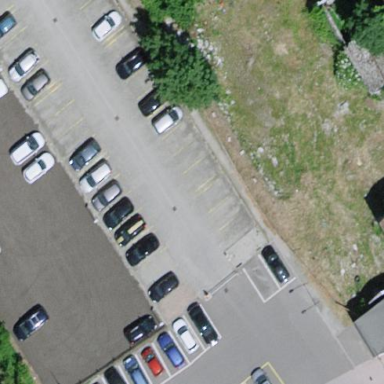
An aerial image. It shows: Parking area with surface.